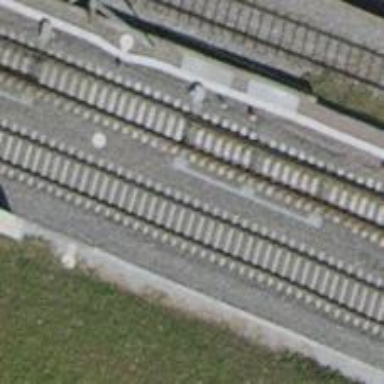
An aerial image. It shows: Railway switch.